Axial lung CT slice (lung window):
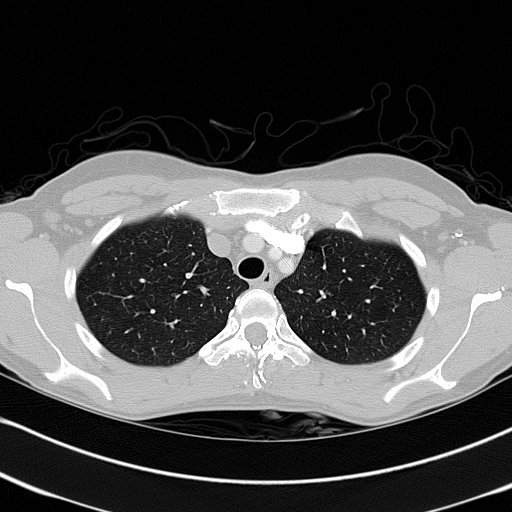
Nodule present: no